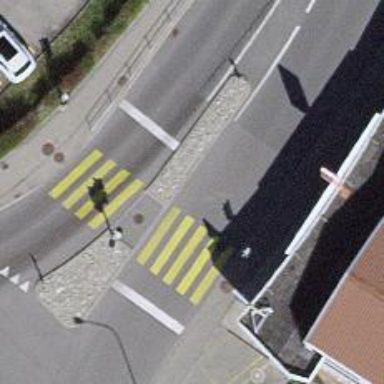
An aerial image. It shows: Marked crossing with pedestrian island.